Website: home-depot
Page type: delivery-shipping
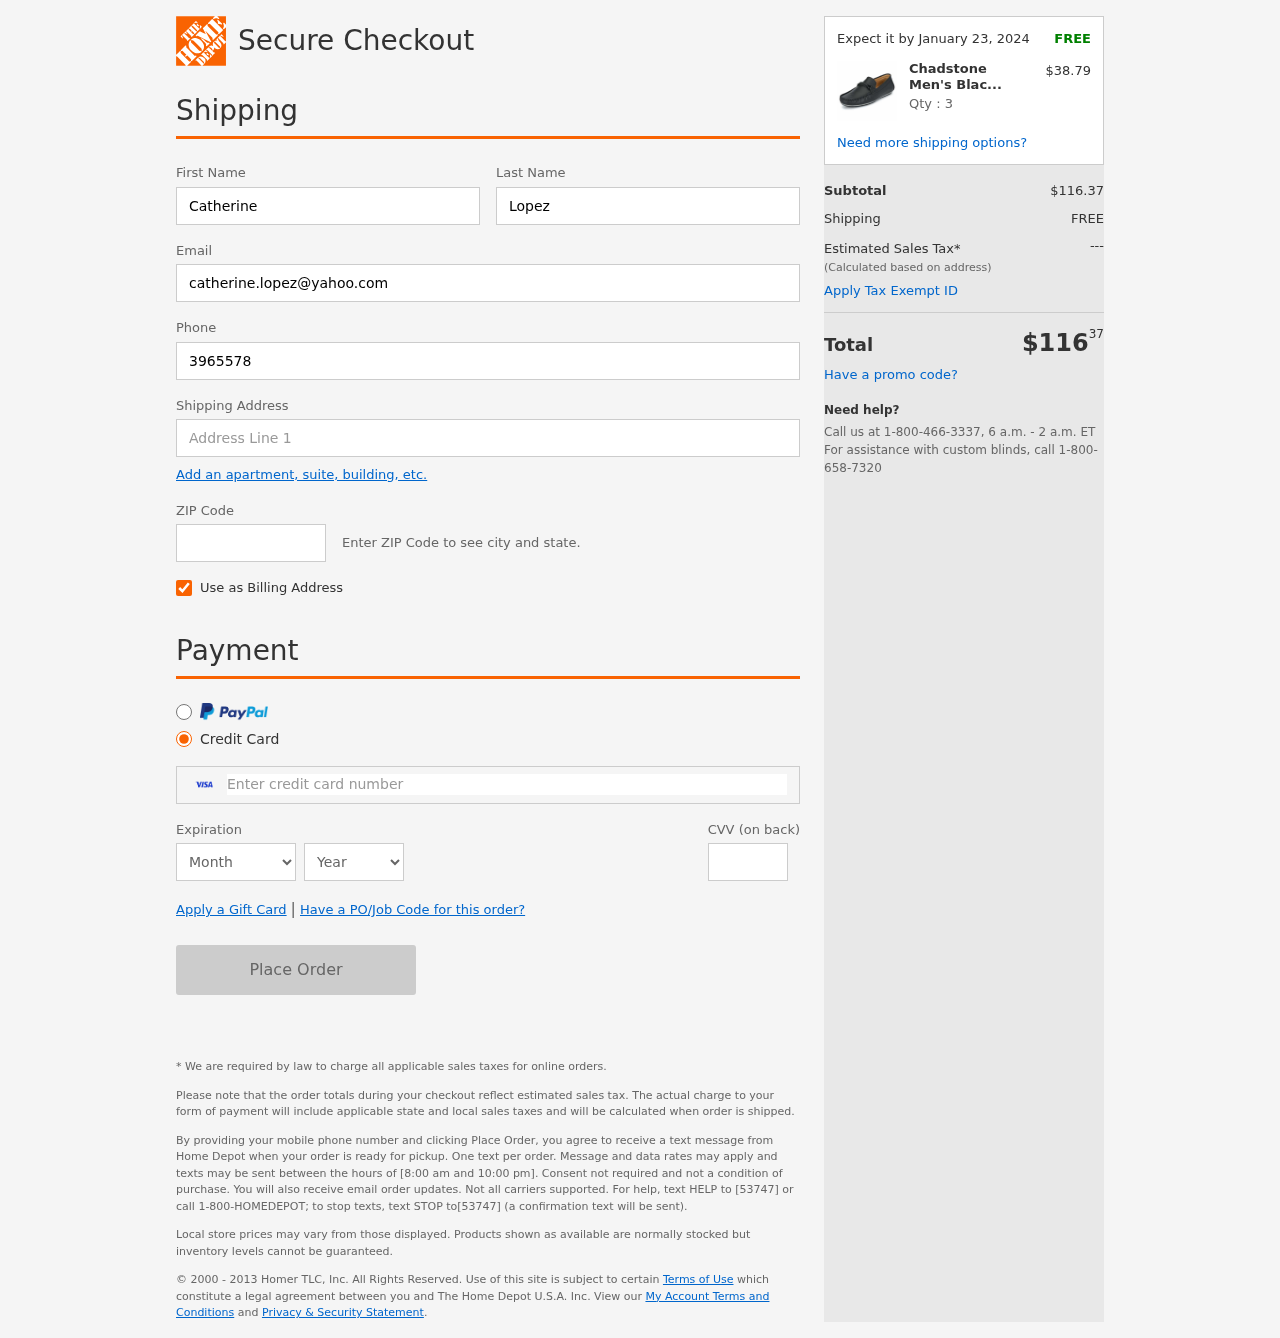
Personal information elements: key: PII_CARD_CVV
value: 823
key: PII_CARD_EXPIRY_MONTH
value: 07
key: PII_CARD_EXPIRY_YEAR
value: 29
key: PII_CARD_NUMBER
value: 4614 7417 0707 9975
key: PII_EMAIL
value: catherine.lopez@yahoo.com
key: PII_FIRSTNAME
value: Catherine
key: PII_LASTNAME
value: Lopez
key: PII_PHONE
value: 3965578578
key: PII_POSTCODE
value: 06318
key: PII_STREET
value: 90080 Olivia Mount Suite 813
Product elements: key: PRODUCT1_NAME
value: Chadstone Men's Black Loafers-10 UK (44 EU) (CH 110)
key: PRODUCT1_PRICE
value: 38.79
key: PRODUCT1_QUANTITY
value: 3
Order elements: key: ORDER_DELIVERY_DATE
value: Expect it by January 23, 2024
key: ORDER_SUBTOTAL
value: $116.37
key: ORDER_SHIPPING_COST
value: FREE
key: ORDER_TOTAL
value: $11637